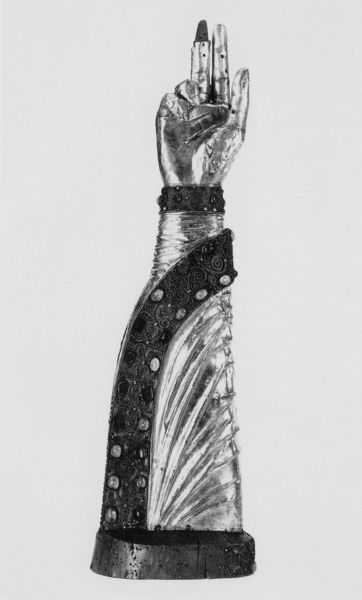
Titel: Armreliquiar aus St. Michael/Inv. Nr. L 1978-2
Institution: Hildesheim, Diözesanmuseum
Schlagwörter: hand, weiß, daumen, finger, grau, holz, schwarz, ornament, arm, falten, silber, sockel, steine, ärmel, gold, drei, diamanten, edelsteine, statue, zwei, farbe, zeigefinger, metall, zeigen, bemalt, foto, oben, kreuz, stand, statuette, armband, armreif, edelstein, deuten, reliquie, ringfinger, farbr, reliquiar, mittelfinger, fingerkuppe, iß, eisenhand, zweigefinder, ringfinge, edelswtein